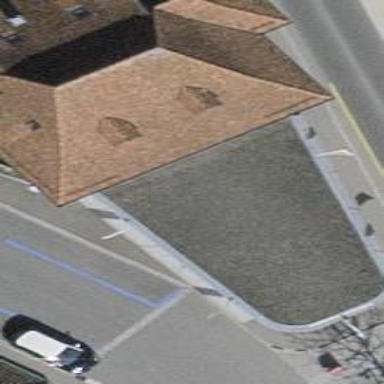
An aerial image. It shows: Building with flat roof.